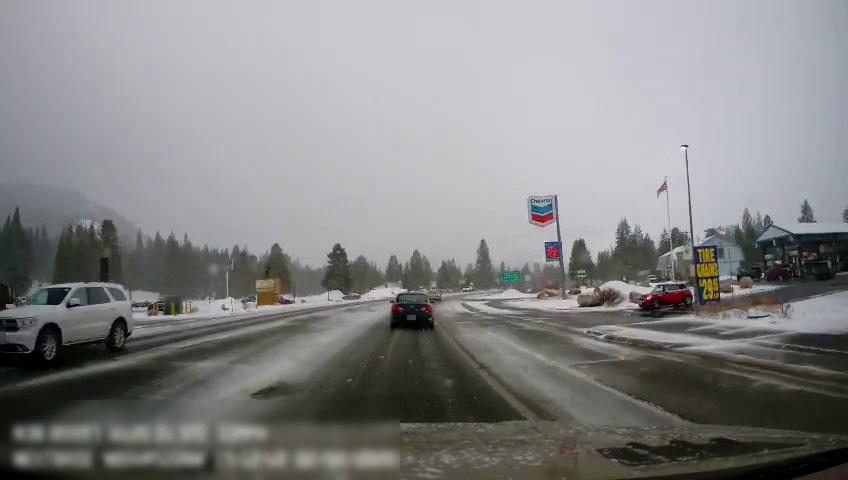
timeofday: Day
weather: Snowy
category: Drivable Space
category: Vehicles | SUV
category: Vehicles | Car
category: Vehicles | SUV
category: Vehicles | Car
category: Vehicles | Car
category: Vehicles | SUV
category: Vehicles | SUV
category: Vehicles | SUV
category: Vehicles | SUV
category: Vehicles | Car
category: Vehicles | Car
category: Vehicles | SUV
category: Traffic | Signs